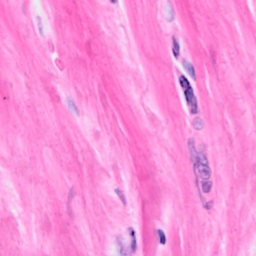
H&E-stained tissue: Breast